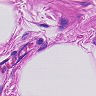
Metastatic tissue present: no